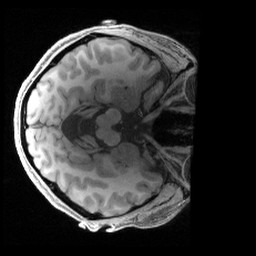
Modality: T1w
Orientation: axial
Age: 25
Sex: female
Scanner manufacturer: siemens
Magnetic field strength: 3 T
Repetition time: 2.4 s
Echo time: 0.00241 s